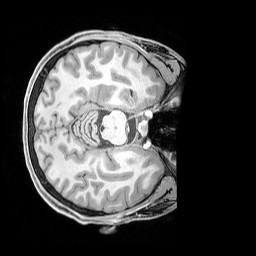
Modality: T1w
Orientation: axial
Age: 27
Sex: male
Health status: healthy
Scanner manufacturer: siemens
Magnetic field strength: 3 T
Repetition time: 1.65 s
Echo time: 0.00182 s